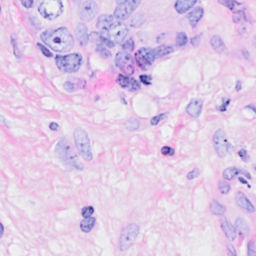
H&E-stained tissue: Breast